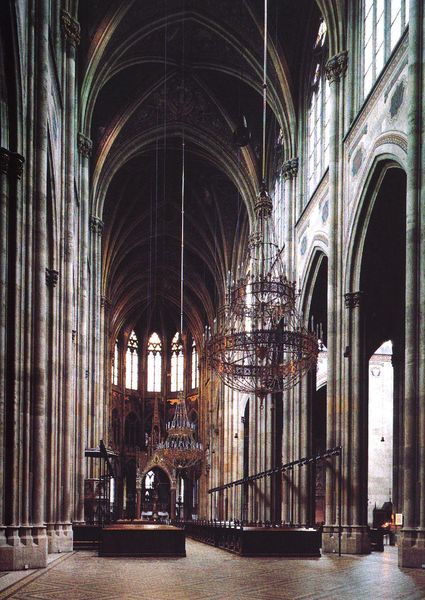
Titel: Votivkirche in Wien
Künstler: Heinrich Ferstel
Standort: Wien, Votivkirche (EU - AUT)
Schlagwörter: schatten, fenster, lampe, lampen, licht, marmor, säulen, malerei, architektur, stein, kirche, decke, gotik, deutschland, schiff, farbe, bank, pilaster, kronleuchter, leuchter, hoch, foto, fotografie, bögen, eisen, gewölbe, dom, rippen, fliesen, altar, bänke, inneres, langhaus, kreuzrippen, kreuzrippengewölbe, mittelschiff, bündelpfeiler, gotisch, obergaden, rippengewölbe, seitenschiff, spitzbogen, chor, garden, gothik, kandelaber, bauwerk, rippe, oberlichte, köln, oberlichter, hängeleuchter, katehdrale